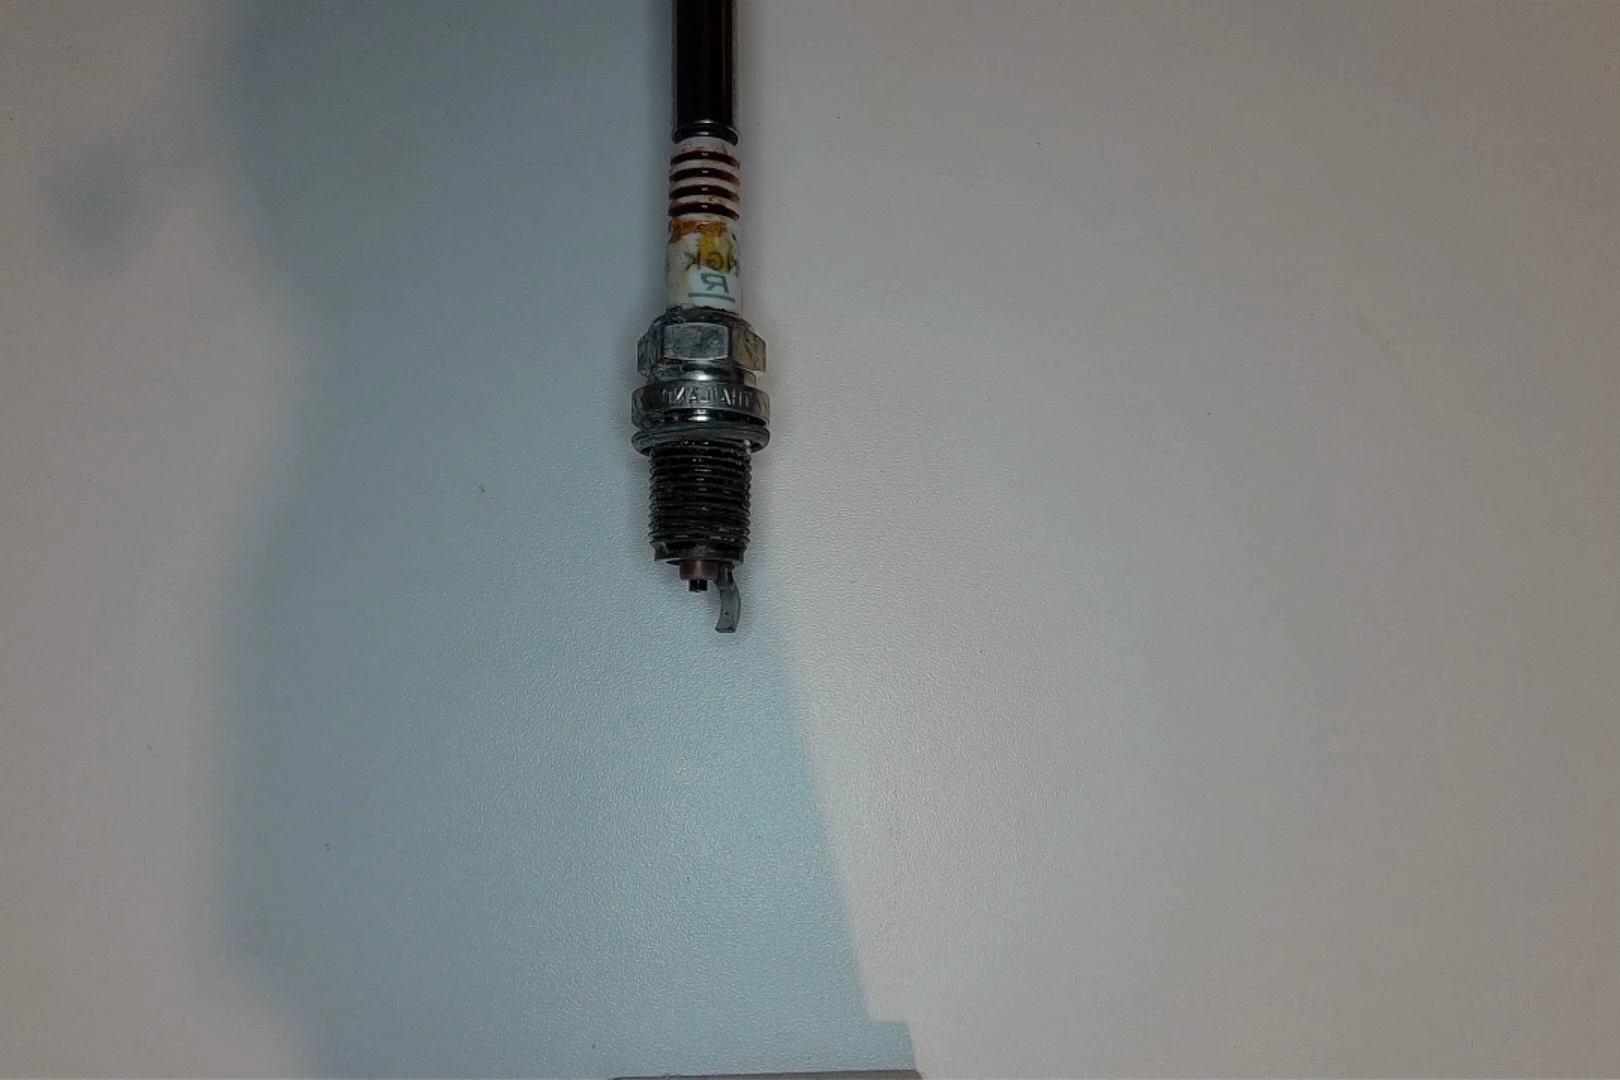
Label: anomaly